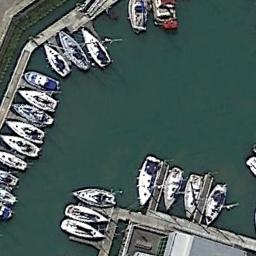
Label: harbor